You are looking at the wavelet scalogram of a bearing's acceleration signal. Classify the bearing condition as one of: normal, inner_race, outer_race, ball.
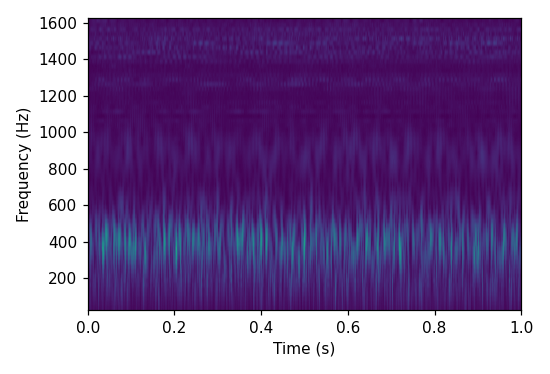
Answer: ball